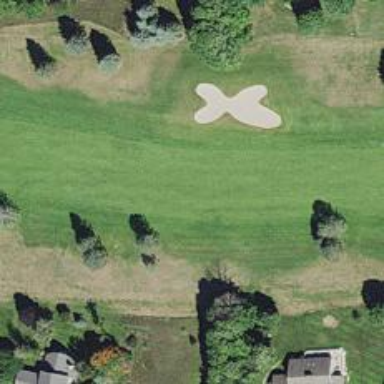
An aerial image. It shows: Golf hole.